Question: Hey Guys I have been testing the water with node.js and I wrote a simple web-server program by Ryan Dahl.
'''
//web-server.js
var http= require('http');
http.createServer(function(req,res){
res.writeHead(200, {'content-type':'text/plain'});
res.end("helo world
");
});
s.listen(8000);
'''
Weirdly, I get this error

As you can see, the first command is 'node-webserver.js'
The second command is where the error is displayed
I do know however that node.js is not broken because the basic introductory program provided on the node.js still works as it is supposed to. Sorry for the massive error screenshot!
Thanks for any help!
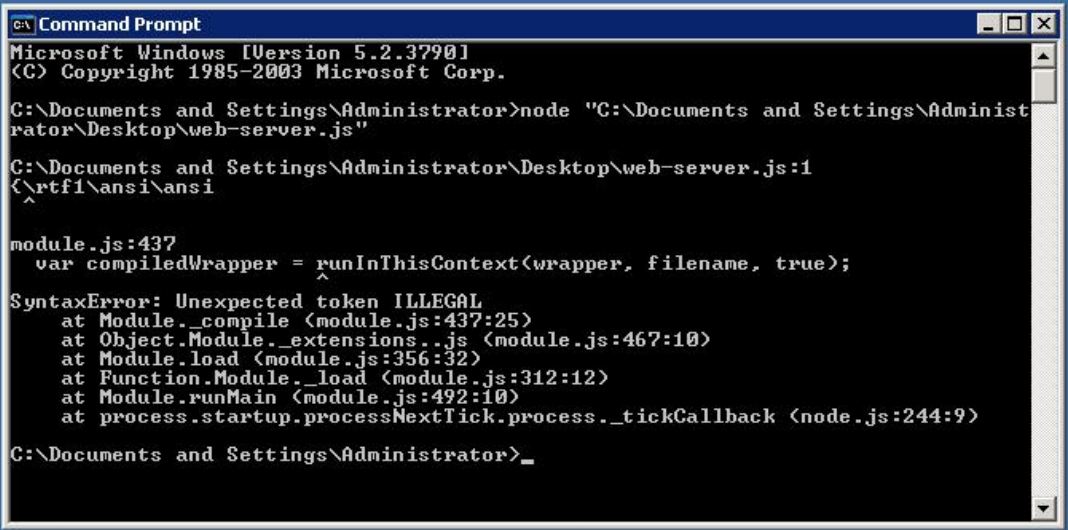
Answer: Your file is apparently saved as a RTF file, while it needs to be saved as plain text.